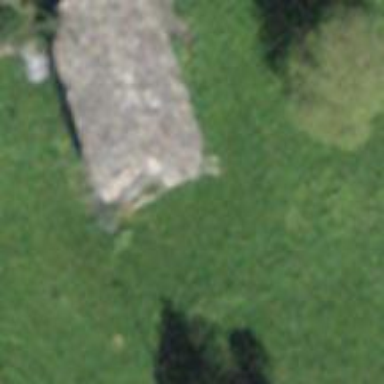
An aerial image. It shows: Hut.